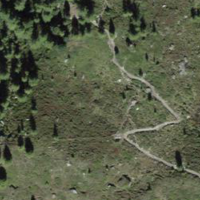
EUNIS habitat code: 31
Species observed at this site:
Campanula barbata